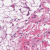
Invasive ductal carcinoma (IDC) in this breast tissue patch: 0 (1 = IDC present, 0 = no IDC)